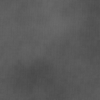
Label: dusty